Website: macys
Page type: account-selection
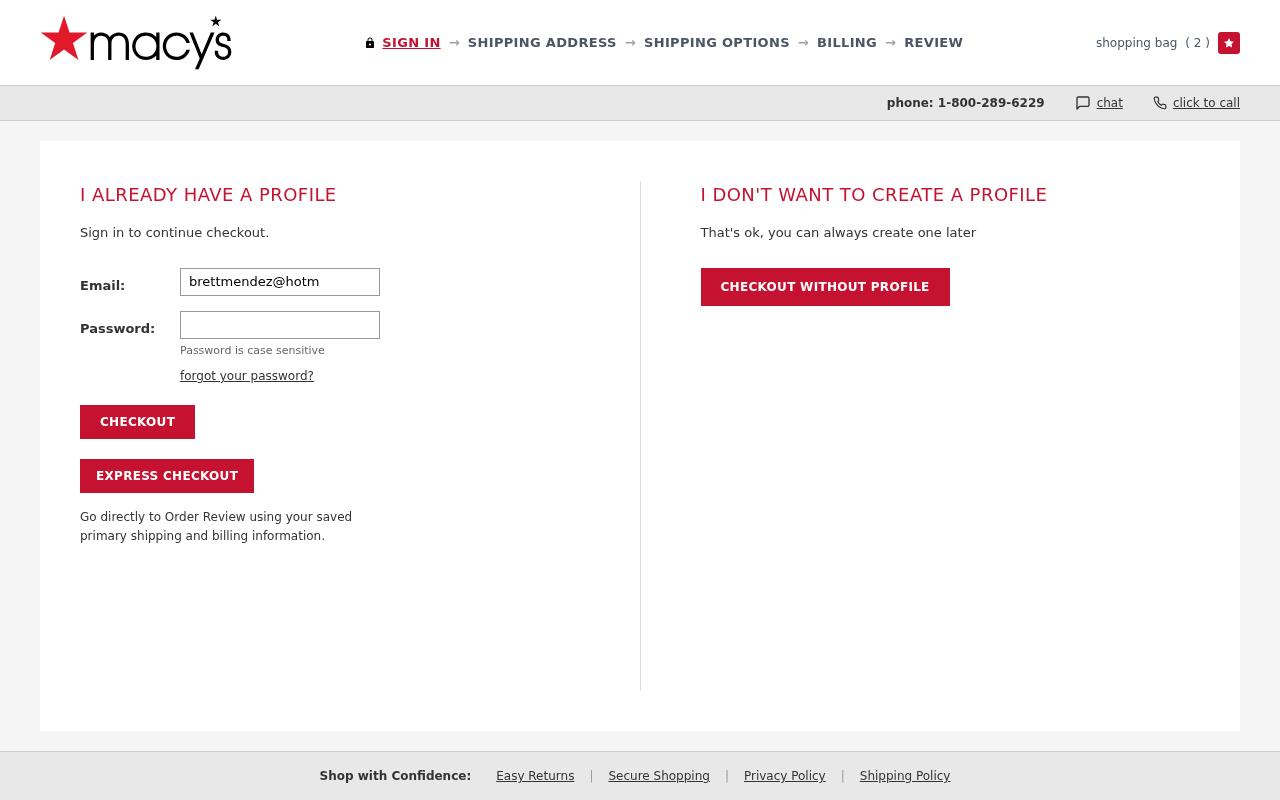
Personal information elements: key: PII_EMAIL
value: brettmendez@hotmail.com
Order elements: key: ORDER_NUM_ITEMS
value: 2